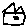
Label: house